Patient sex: F
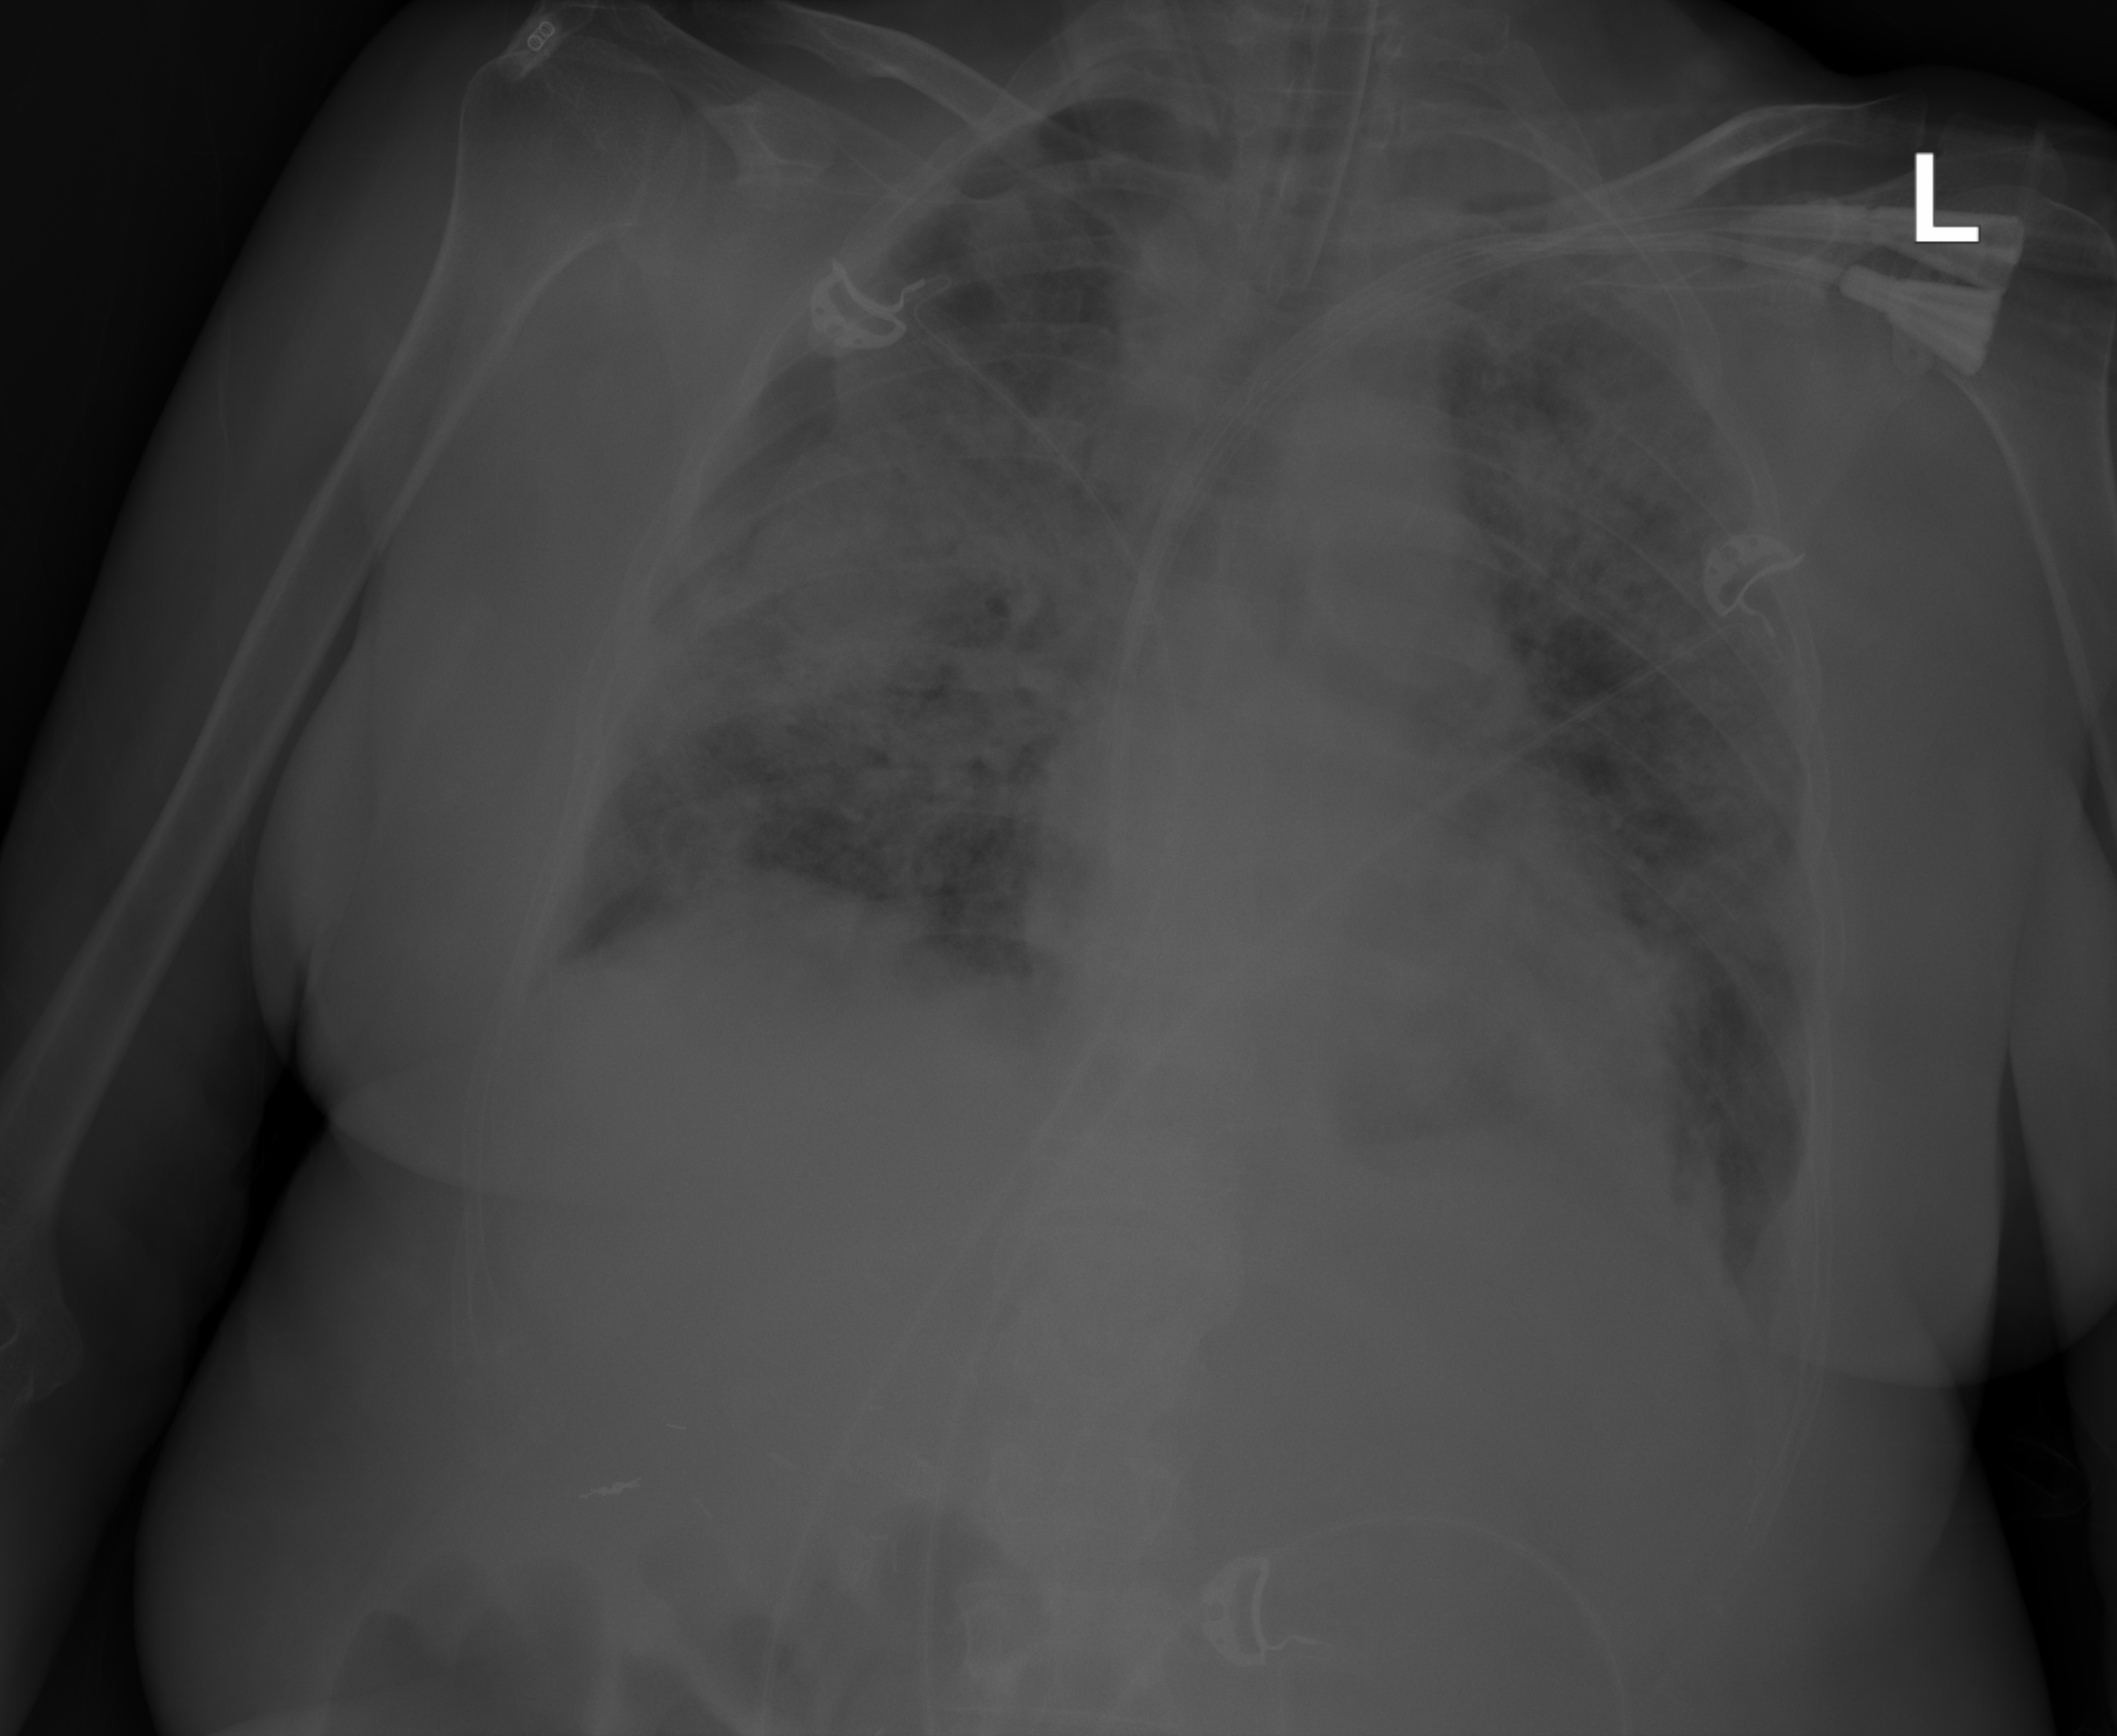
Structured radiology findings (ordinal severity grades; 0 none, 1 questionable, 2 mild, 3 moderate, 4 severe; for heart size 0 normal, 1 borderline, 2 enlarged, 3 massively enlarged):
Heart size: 0
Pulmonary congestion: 0
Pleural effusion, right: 0
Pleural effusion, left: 1
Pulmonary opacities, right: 3
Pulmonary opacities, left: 3
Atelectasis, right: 1
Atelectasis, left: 1